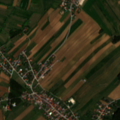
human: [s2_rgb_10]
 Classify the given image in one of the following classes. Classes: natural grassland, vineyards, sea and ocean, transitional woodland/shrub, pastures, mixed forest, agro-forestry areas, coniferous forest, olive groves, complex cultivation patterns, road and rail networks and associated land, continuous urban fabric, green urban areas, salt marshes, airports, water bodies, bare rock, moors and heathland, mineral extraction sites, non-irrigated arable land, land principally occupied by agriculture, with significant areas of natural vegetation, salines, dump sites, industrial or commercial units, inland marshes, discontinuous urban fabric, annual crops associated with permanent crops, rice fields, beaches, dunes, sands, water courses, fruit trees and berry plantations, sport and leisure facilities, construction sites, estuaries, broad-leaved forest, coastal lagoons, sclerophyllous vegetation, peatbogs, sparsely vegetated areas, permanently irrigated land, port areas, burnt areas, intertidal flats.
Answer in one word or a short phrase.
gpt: discontinuous urban fabric, non-irrigated arable land, land principally occupied by agriculture, with significant areas of natural vegetation, coniferous forest